Aerial crown-view tile of a tropical tree (Barro Colorado Island, Panama), acquired 20250124:
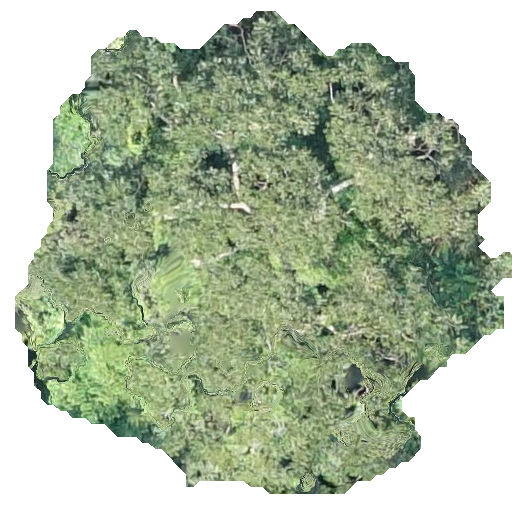
Species: Trattinnickia aspera
GBIF accepted scientific name: Trattinnickia aspera
Crown area: 255.546 m²